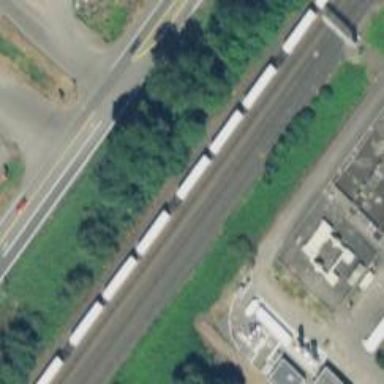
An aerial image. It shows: Railway siding with rails.